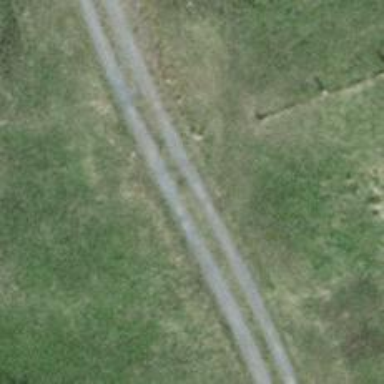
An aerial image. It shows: Compacted track with grade2 level.